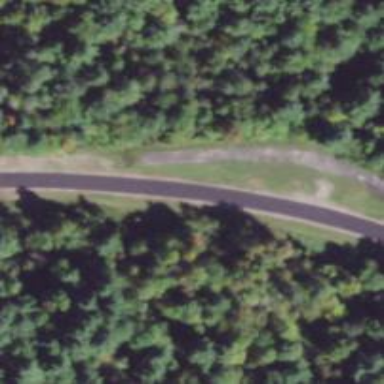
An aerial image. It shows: Abandoned road.